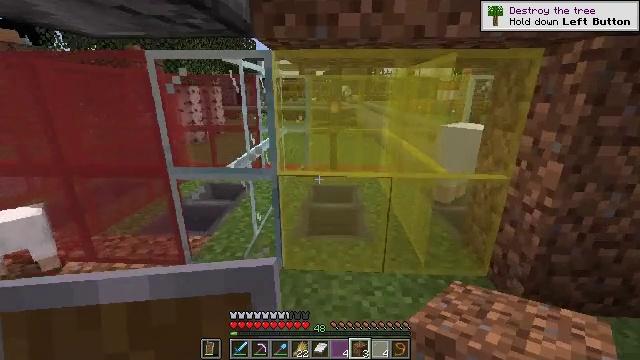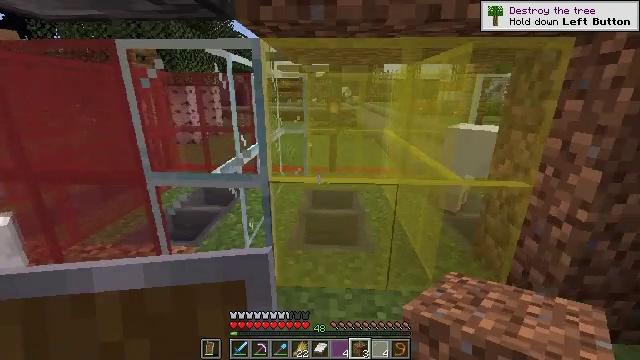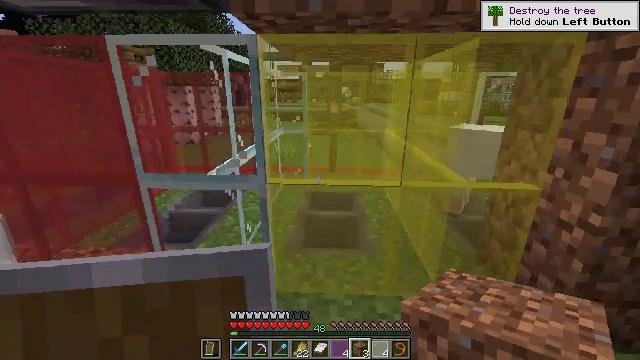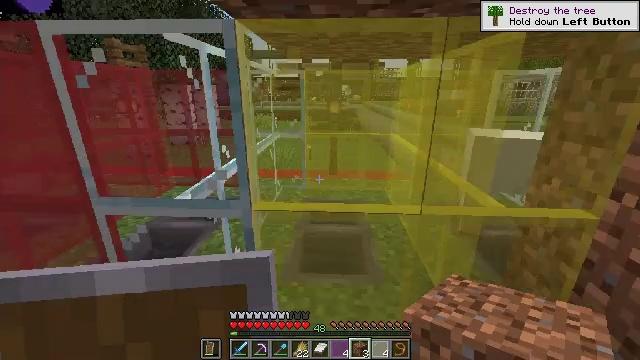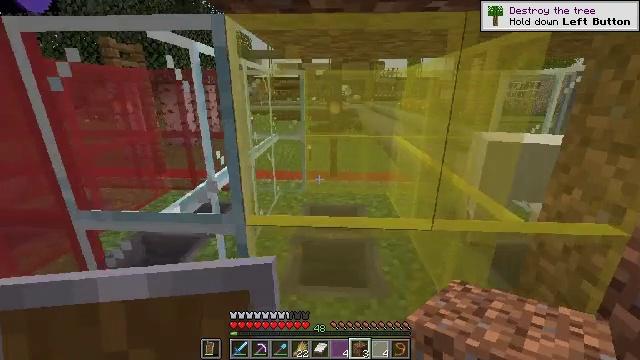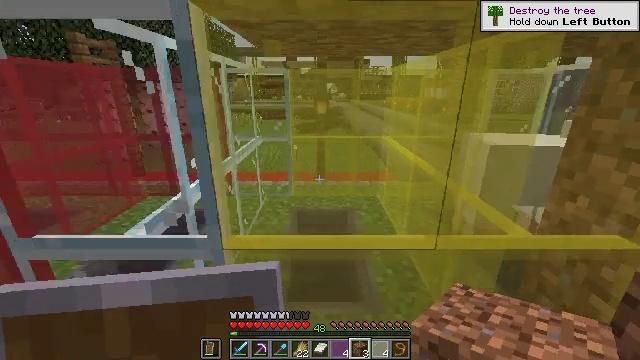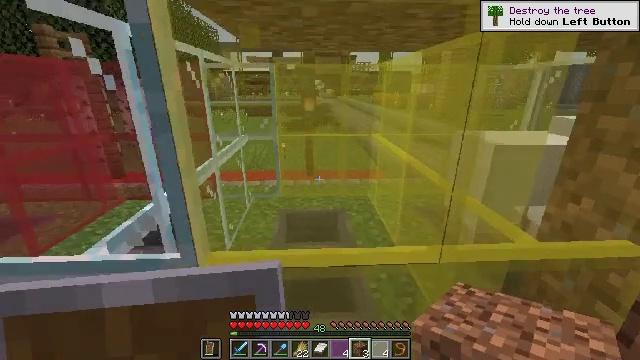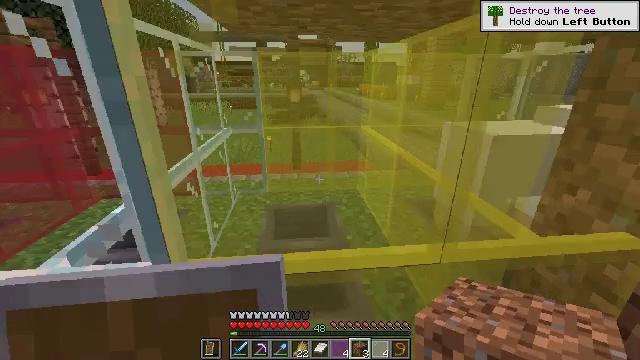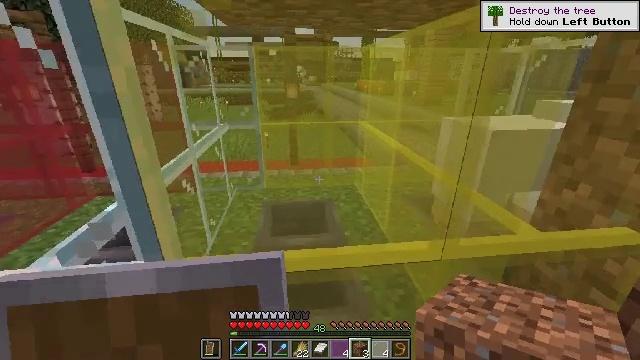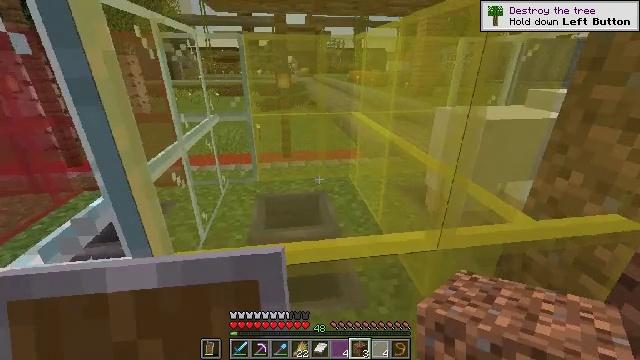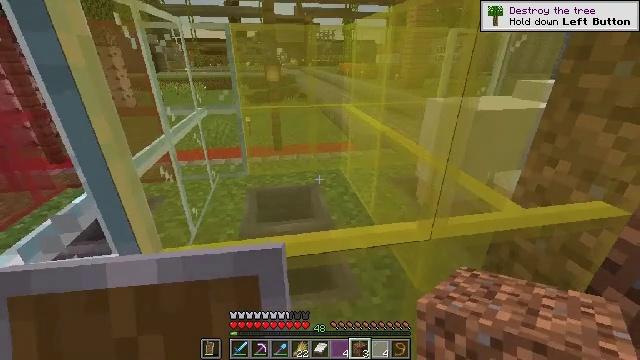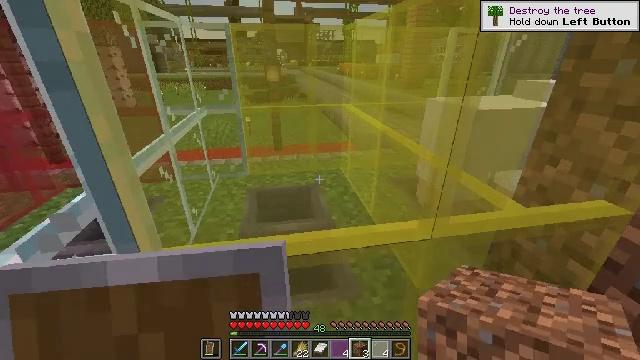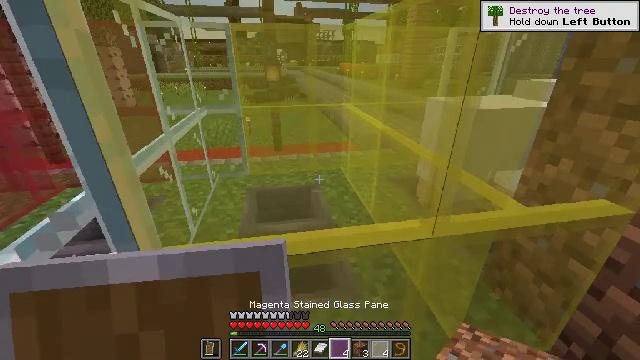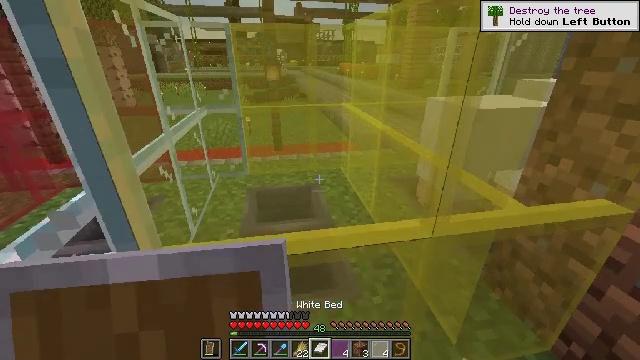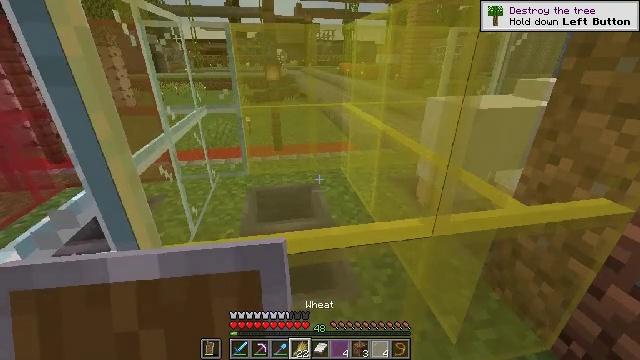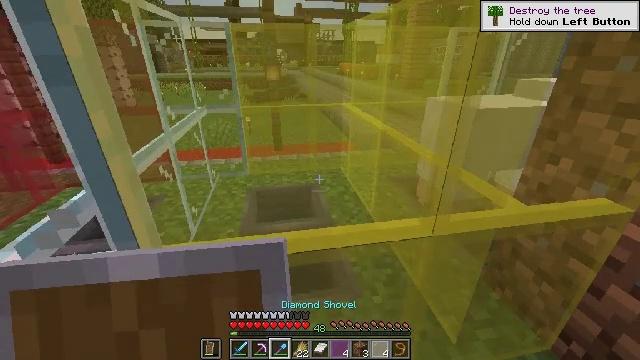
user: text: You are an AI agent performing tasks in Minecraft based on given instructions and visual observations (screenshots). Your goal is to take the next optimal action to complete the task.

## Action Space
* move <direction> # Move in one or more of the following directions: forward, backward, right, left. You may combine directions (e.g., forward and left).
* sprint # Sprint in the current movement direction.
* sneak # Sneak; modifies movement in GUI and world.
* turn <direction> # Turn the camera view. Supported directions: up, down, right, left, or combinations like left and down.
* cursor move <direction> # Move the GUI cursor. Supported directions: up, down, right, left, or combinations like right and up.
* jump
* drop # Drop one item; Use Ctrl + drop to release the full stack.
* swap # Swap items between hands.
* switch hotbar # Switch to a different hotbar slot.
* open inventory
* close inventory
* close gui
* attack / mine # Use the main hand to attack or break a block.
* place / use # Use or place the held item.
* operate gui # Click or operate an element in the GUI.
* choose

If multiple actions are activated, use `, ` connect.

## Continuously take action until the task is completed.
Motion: motion action
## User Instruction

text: Attack the yellow stained glass pane to break it.
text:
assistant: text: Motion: move forward
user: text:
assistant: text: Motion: move forward
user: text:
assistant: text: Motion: move forward
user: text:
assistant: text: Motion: move forward
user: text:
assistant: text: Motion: move forward, turn right
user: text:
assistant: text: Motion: turn right
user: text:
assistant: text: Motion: turn right and down
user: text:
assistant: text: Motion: no_op
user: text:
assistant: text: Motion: turn right and down
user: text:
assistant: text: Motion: turn right and down
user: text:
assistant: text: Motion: no_op
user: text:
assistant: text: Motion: no_op
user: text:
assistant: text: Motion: no_op
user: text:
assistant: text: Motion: no_op
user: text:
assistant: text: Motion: no_op
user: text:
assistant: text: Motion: no_op
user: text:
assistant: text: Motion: no_op
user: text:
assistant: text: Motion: no_op
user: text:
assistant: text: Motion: no_op
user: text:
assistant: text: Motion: no_op
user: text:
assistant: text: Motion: move forward
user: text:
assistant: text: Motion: move forward, turn left and down
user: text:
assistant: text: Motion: move forward, turn left and down
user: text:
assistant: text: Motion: move forward, turn left and down
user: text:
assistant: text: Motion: move forward, turn down
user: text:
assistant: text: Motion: turn left and down
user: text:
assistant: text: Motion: turn down, attack / mine
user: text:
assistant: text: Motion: attack / mine
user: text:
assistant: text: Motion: attack / mine
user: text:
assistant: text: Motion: attack / mine